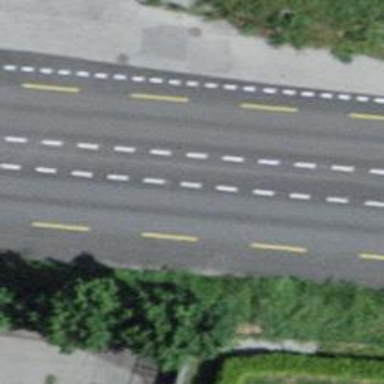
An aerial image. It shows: Primary highway with asphalt surface and designated lane for cyclists.